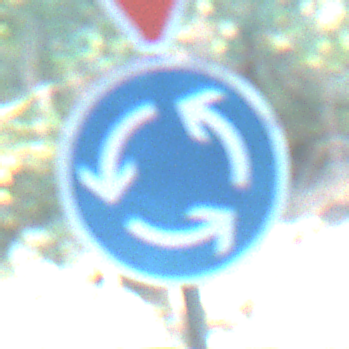
Verkehrszeichen: Kreisverkehr
Zusatzzeichen oben: VorfahrtGewaehren
Umgebung: Outdoor, Nature
Tageszeit: MorningAfternoon
Wetter: Clear
Licht: Natural
Jahreszeit: NotSpecified
Kontrast: LowContrast